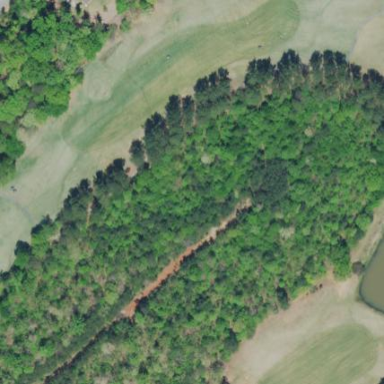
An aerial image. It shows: Golf fairway surrounded by grass.